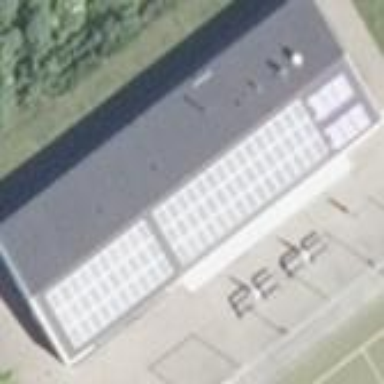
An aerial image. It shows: White building with gabled roof.